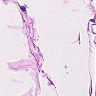
Metastatic tissue present: no